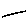
Label: line